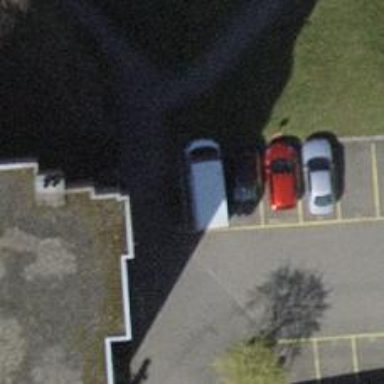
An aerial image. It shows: Car-sharing service available at this location.